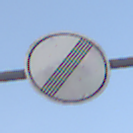
Verkehrszeichen: EndeSaemtlicherBegrenzungen
Umgebung: Outdoor, Nature
Tageszeit: SunriseSunset
Wetter: PartlyCloudy
Licht: Natural
Jahreszeit: NotSpecified
Kontrast: HighContrast